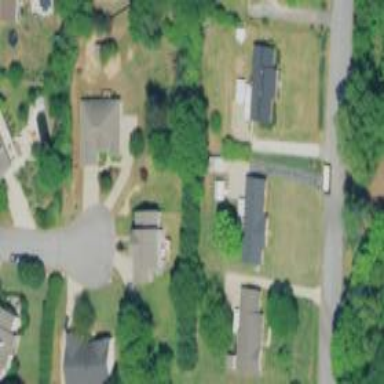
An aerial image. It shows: Driveway.